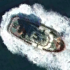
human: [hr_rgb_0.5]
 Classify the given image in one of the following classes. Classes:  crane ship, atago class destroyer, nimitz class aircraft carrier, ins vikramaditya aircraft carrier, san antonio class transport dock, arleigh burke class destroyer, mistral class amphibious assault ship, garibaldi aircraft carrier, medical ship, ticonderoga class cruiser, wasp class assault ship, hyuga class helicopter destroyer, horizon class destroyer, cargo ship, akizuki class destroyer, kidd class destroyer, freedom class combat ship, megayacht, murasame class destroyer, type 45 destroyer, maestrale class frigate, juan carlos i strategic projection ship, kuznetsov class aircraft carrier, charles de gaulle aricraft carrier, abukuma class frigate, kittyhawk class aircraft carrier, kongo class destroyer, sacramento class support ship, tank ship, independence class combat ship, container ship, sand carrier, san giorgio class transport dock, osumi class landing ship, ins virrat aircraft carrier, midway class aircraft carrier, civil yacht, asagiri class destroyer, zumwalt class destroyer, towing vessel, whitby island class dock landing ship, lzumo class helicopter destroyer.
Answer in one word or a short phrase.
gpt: Towing vessel